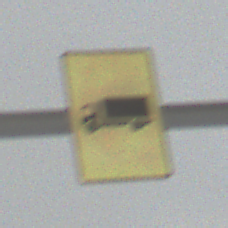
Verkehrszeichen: KFZZulaessigeGesamtmasse3Komma5TOhnePfeilsymbol
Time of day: MorningAfternoon
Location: Outdoor (Nature)
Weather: Overcast
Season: Winter
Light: Natural